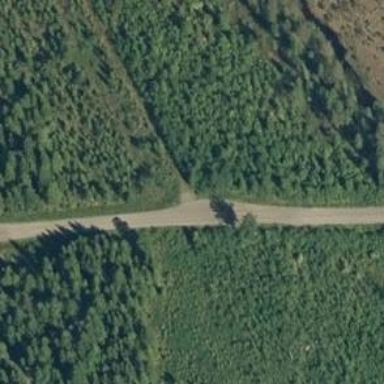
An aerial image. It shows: Unclassified road.